Interaction volume radius: 5 \u00c5
Interaction volume height: 20 \u00c5
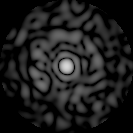
Disorder parameter: 0.8522